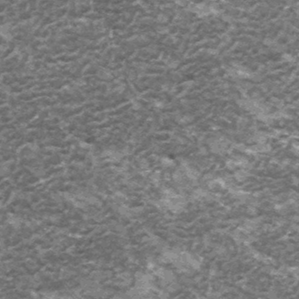
Label: frost